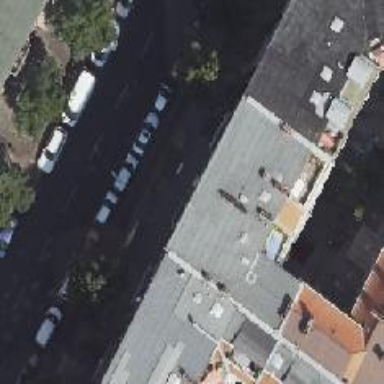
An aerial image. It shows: Bicycle parking located on the sidewalk.